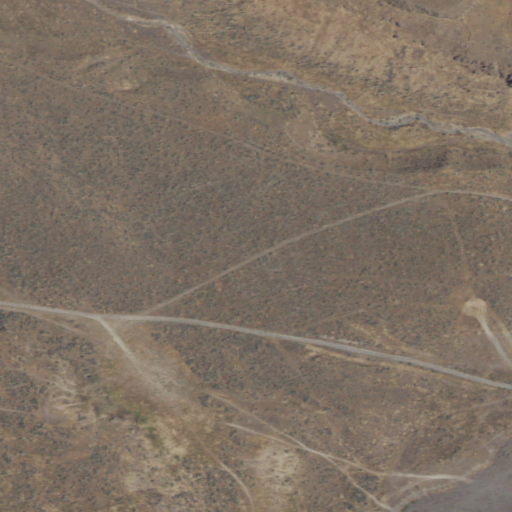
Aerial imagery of valley in Washington named Hardesty Coulee containing shrub and grassland